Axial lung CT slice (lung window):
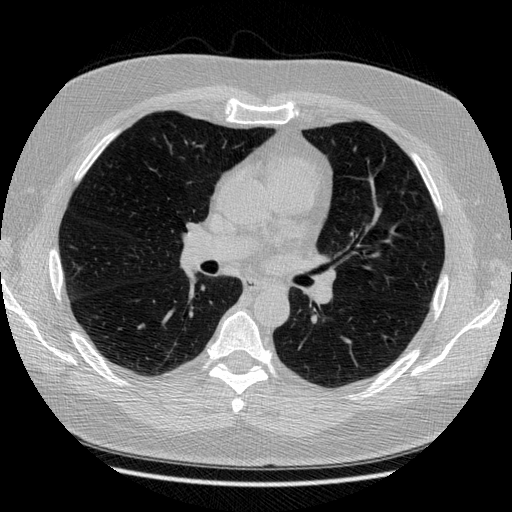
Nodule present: no